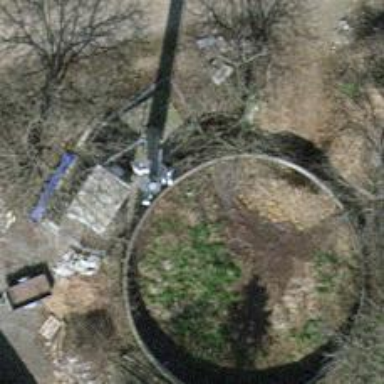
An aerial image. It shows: Communication mast tower.